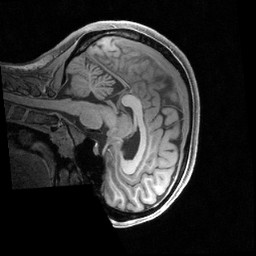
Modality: T1w
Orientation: sagittal
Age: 26
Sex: female
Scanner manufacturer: siemens
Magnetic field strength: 3 T
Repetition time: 2.4 s
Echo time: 0.00231 s